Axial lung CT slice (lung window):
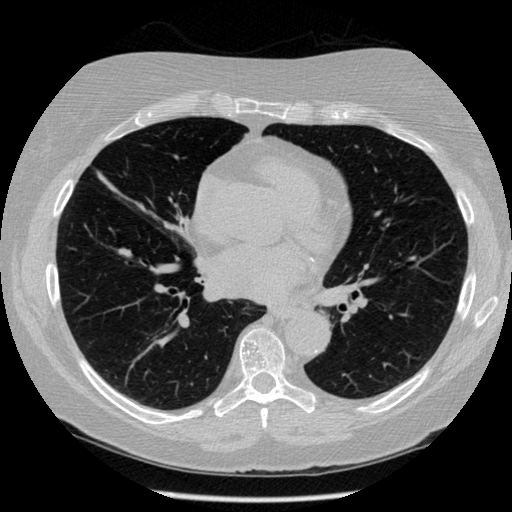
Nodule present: no